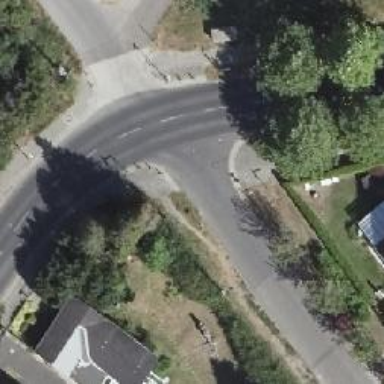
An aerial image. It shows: Unmarked crossing on the road.